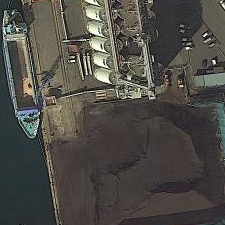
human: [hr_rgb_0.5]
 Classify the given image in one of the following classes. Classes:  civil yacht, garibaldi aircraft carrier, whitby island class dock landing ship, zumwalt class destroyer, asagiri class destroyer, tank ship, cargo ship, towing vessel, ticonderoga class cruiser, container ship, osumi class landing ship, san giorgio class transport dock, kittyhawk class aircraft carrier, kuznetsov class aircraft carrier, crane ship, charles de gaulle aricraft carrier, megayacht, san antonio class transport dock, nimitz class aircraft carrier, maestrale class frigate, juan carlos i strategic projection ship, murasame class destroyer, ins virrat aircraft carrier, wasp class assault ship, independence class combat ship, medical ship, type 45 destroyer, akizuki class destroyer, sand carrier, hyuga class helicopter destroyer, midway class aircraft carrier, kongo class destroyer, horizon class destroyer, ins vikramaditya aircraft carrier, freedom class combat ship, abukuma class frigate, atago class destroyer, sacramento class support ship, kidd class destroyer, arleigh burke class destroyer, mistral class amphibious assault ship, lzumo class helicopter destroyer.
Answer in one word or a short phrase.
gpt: Sand carrier